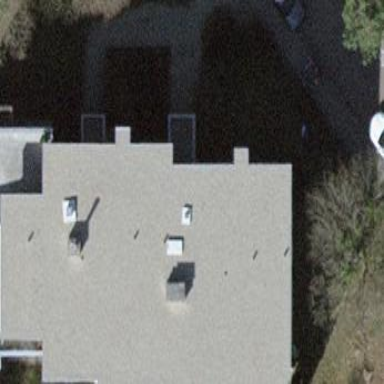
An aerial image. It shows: Terrace building.